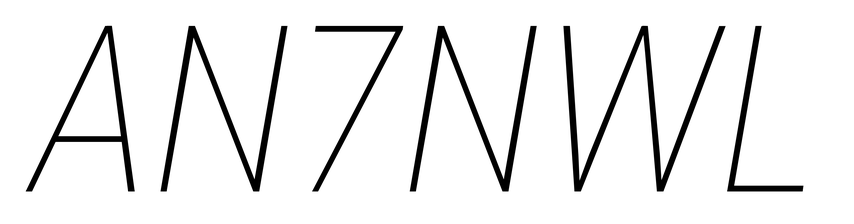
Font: Roboto-Italic_Condensed_Thin_Italic